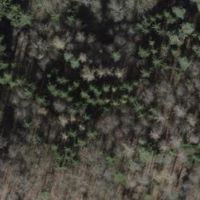
EUNIS habitat code: 44
Species observed at this site:
Petasites albus